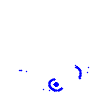
Particle: electron